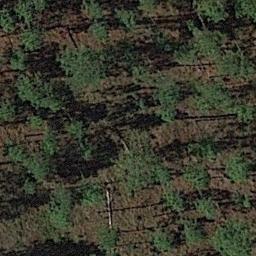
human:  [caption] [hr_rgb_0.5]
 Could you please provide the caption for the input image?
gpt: Many  sparse green trees are in a forest .

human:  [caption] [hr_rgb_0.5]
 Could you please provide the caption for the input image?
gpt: A red house is hidden in this dense forest .

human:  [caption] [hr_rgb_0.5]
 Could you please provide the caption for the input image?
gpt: The forest is on the bare land .

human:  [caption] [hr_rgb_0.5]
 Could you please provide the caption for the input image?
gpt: The forest has some sparse green trees randomly arranged and the forest soil is deep yellow .

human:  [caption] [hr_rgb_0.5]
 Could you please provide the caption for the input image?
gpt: A sparse forest with some green trees .